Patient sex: M
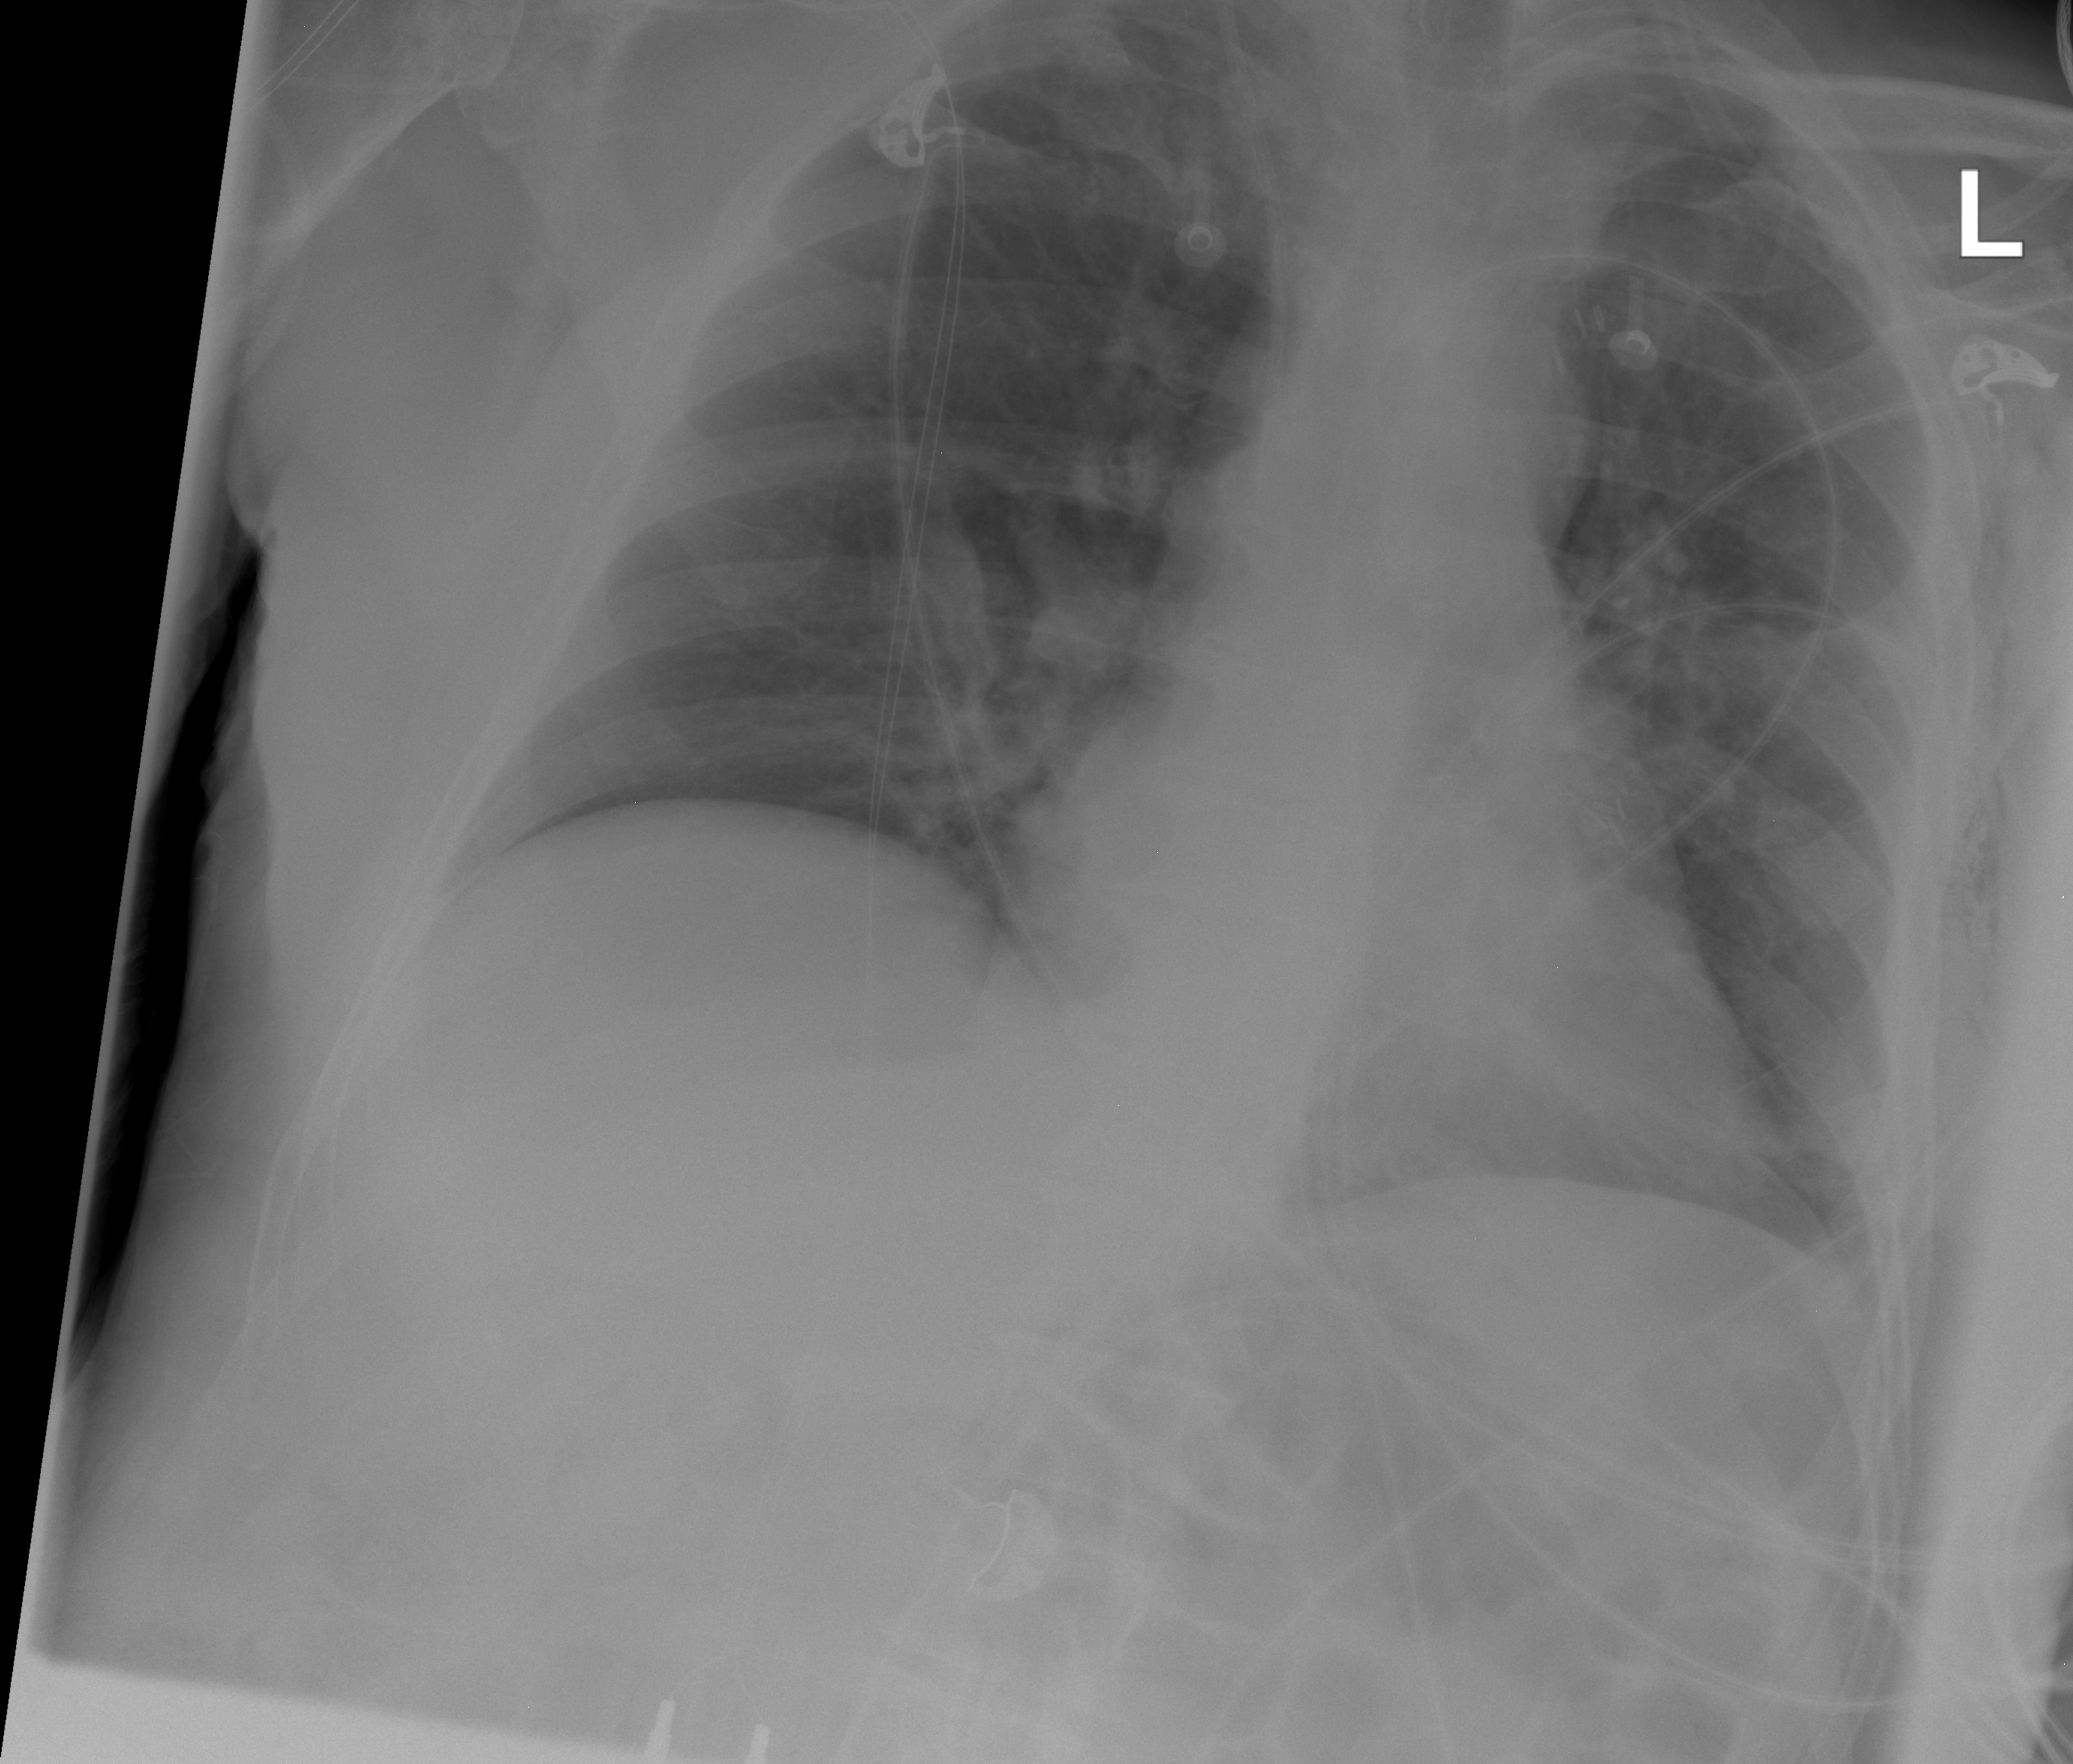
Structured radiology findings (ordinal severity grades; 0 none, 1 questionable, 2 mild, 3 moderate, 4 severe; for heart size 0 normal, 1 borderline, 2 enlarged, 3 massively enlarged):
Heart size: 0
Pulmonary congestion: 0
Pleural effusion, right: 0
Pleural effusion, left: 0
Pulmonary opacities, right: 0
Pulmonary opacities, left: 0
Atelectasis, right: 2
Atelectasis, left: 0